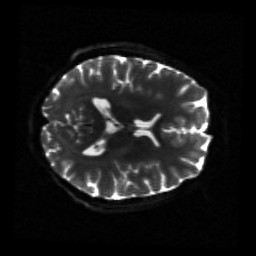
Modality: sbref
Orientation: axial
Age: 30
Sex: female
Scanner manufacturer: siemens
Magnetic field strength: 3 T
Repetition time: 3.23 s
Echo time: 0.0892 s